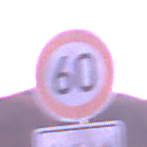
Verkehrszeichen: Geschwindigkeit60
Zusatzzeichen unten: HinweiseAufGefahrenDurchVerbaleAngabe5
Umgebung: Outdoor, Nature
Tageszeit: Dawn
Wetter: PartlyCloudy
Licht: Natural
Jahreszeit: NotSpecified
Kontrast: MediumContrast